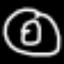
Label: donut